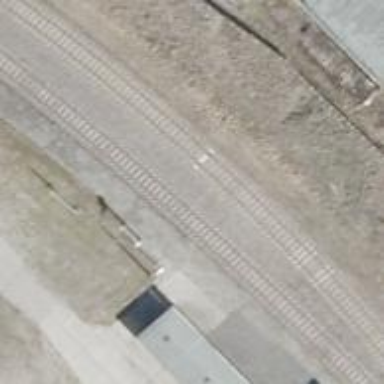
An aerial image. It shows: Railway siding for service.